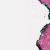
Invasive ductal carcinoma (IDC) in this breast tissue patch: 0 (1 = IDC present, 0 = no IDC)